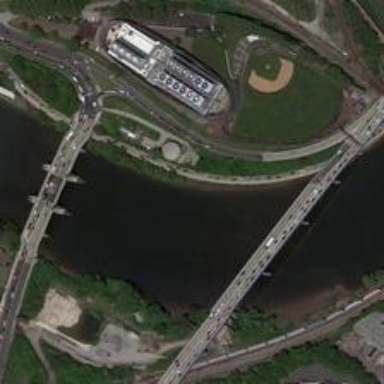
Several highways and railways make the traffic convenient .